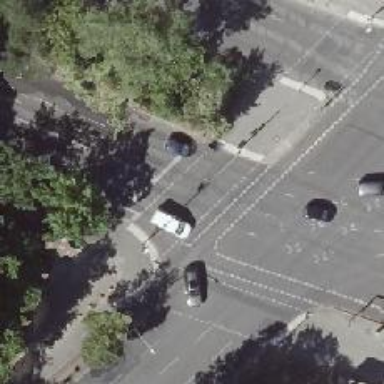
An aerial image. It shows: Road crossing with traffic signals.